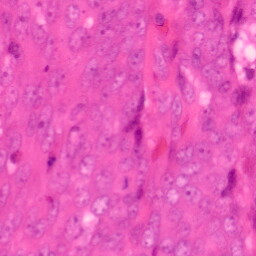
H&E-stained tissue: Colon